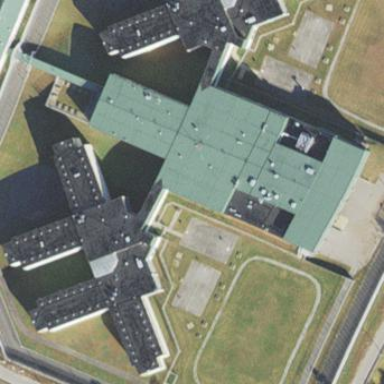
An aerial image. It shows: Prison building.